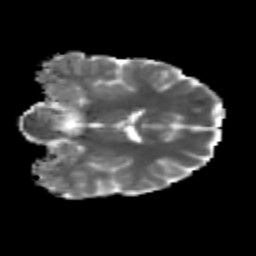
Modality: MD
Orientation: coronal
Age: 26
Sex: male
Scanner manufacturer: siemens
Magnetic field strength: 3 T
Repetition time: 3.5 s
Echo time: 0.125 s